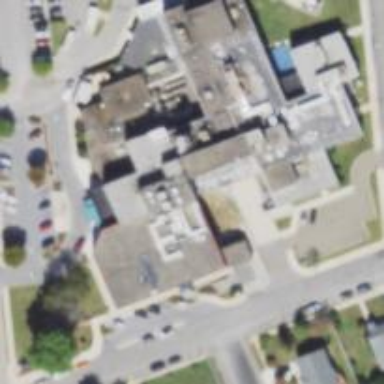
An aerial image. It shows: Hospital providing healthcare services.